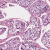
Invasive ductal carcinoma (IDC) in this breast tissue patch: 1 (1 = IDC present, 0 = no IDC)